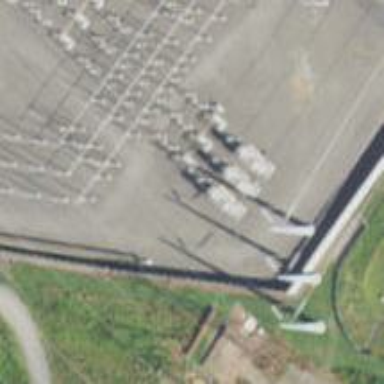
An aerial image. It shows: Switch for power supply.